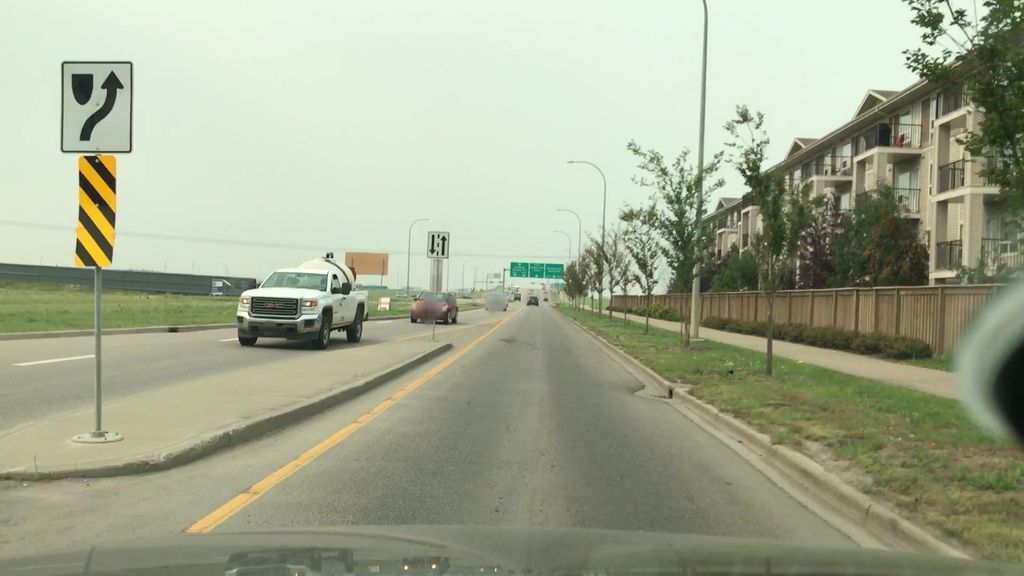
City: edmonton